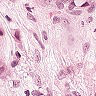
Metastatic tissue present: yes